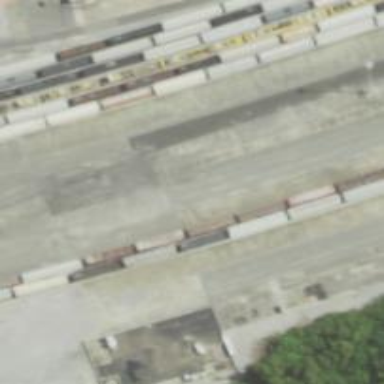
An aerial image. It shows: Railway yard used for servicing trains.